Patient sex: F
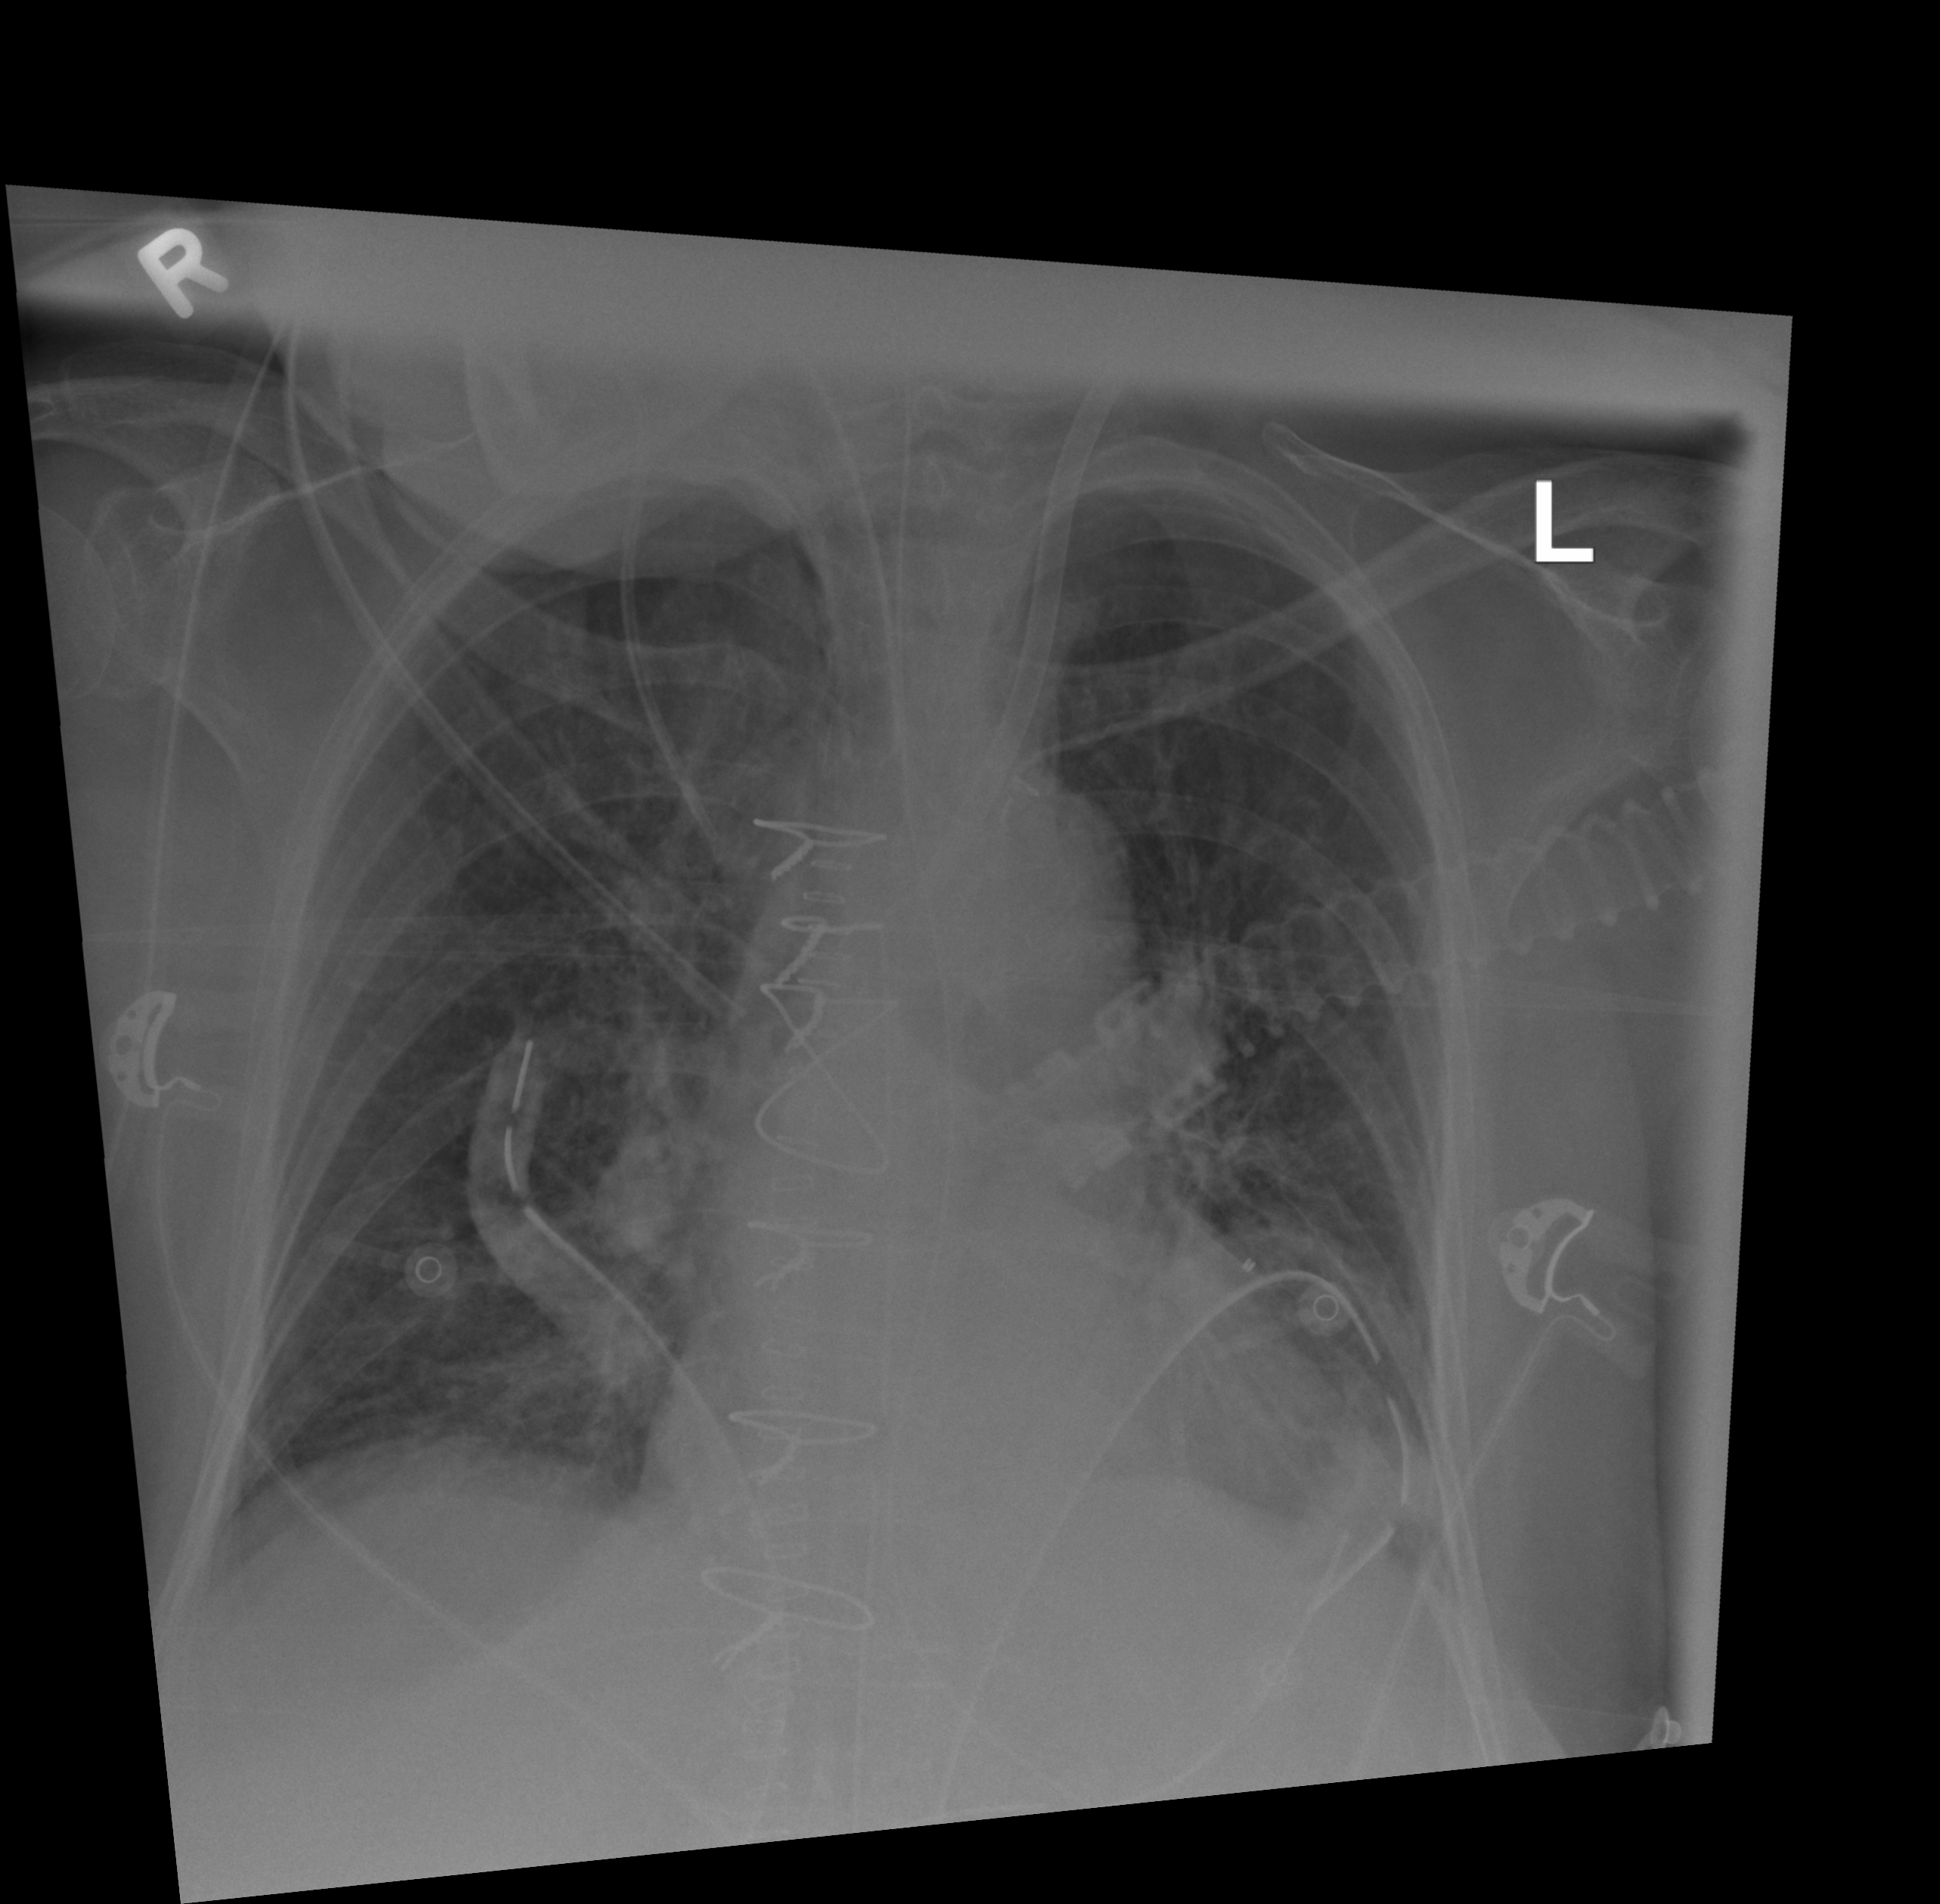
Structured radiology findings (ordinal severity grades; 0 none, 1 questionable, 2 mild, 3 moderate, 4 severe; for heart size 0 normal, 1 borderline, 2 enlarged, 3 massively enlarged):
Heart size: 2
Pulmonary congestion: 2
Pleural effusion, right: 2
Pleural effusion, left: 2
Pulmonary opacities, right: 2
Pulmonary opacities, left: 2
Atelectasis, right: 2
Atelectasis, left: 2